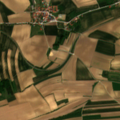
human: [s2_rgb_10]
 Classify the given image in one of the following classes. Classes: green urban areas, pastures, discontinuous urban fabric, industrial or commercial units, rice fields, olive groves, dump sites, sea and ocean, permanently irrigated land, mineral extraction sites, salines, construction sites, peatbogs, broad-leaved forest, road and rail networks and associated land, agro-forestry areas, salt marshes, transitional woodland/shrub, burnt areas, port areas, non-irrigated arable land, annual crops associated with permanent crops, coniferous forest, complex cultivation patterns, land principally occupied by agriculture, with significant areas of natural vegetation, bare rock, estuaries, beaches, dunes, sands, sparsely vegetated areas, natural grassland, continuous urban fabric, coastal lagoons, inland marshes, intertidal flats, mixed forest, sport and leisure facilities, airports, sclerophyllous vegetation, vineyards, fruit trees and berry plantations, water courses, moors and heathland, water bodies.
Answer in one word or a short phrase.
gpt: discontinuous urban fabric, non-irrigated arable land, complex cultivation patterns, mixed forest